Question: I have a 'bookmarklet' and recently I have changed the 'CSS' properties, using <URL> because the bookmarklet design was not the same on third party websites, when used.
This CSS file, should reset all the properties of all the tags within a specific tag, and it does that, but when I need to manipulate the settings, I can't;
'''
<div class="mainclass">
<div id="login">a</div>
<div id="form">b</div>
<div id="details">c</div>
</div>
'''
I have many forms, which I hide and unhide at specific actions, like: I show the login form, if the user in not logged in, I show the the detail form, if the user is logged in and if I know the history of a URL, and other forms;
So, if I set the 'div id details display' property to 'block', and the rest to 'none', and then try to set all to 'none' and the 'div id form display' property to 'block', the 'css' it doesn't do anything, but I can see that the 'javascript' runs the actions
This CSS should do the job, but because I used the !important property on all the tags properties, I can't set from JavaScript new values to properties, like:
'''
document.getElementById("form").style.display = "none";
'''

in this image, I use the old CSS, a reset method was used, and also, the js code worked fine, but the design was not the same on third party websites
in the actual project, the design is the same on all the third party websites, but the js code can't set CSS properties
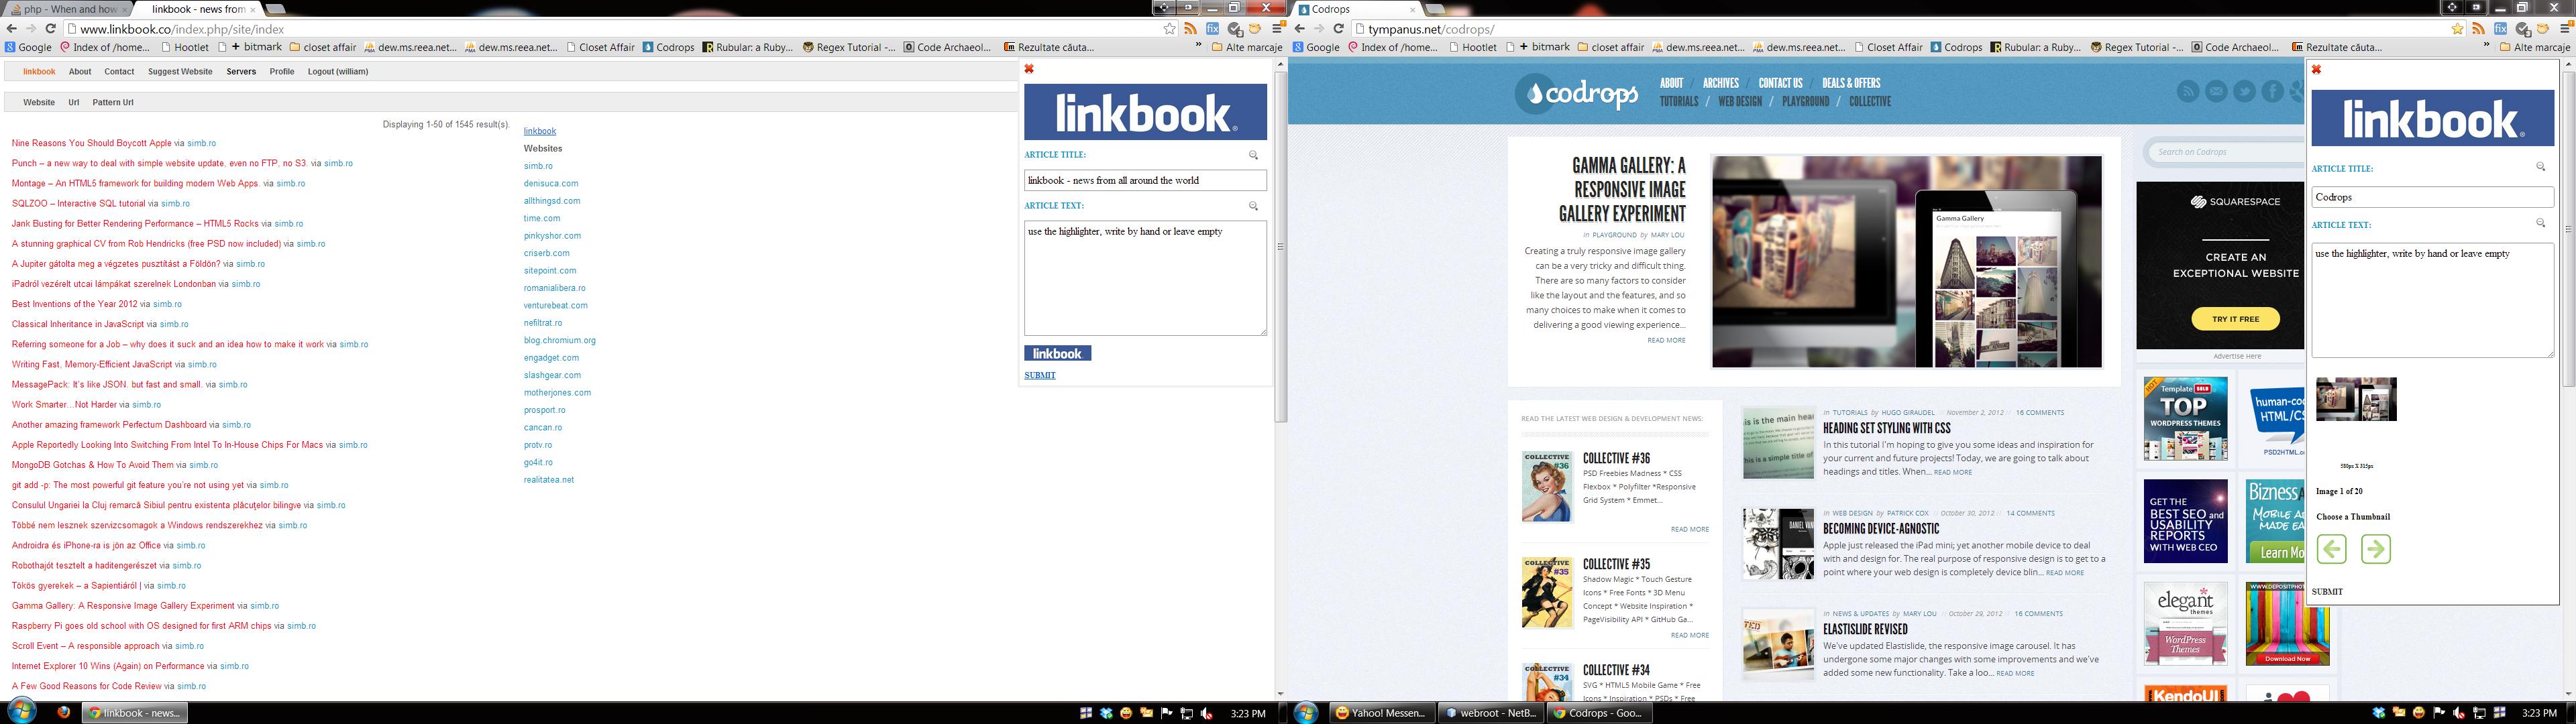
Answer: Important is a really bad idea in general and should try to be avoided as it breaks the rules of specificity in css. Is there no way you can make your css more specific to overide the current styles rather than using !importnat.
You can still apply importnant by doing some thing like this
'''
element.style.setProperty("display", "none", "important");
'''
Or jquery makes it quite easy
'''
element.css("display","none !important");
'''
But again best to just not use important